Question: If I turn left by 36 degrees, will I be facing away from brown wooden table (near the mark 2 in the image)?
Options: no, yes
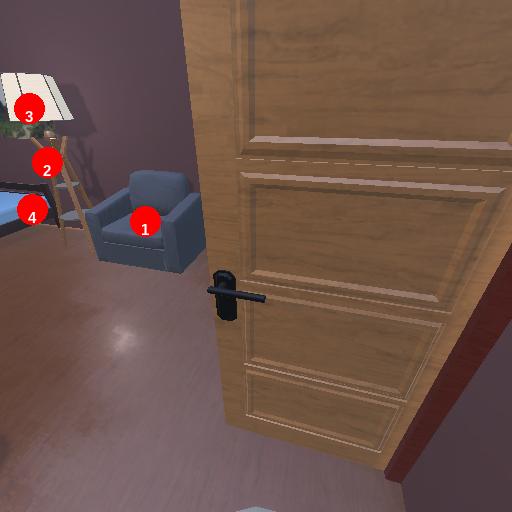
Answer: no